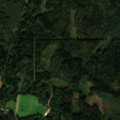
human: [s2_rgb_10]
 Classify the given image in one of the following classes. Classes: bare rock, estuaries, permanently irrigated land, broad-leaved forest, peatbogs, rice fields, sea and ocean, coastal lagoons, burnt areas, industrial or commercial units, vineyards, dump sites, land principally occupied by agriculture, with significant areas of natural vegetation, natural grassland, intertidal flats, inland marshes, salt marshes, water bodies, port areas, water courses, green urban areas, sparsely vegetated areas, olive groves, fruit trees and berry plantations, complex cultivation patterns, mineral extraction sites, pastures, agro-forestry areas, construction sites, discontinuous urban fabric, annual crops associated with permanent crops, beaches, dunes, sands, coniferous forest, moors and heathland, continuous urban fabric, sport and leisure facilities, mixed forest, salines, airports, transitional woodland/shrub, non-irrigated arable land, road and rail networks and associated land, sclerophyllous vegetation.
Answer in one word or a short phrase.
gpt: land principally occupied by agriculture, with significant areas of natural vegetation, coniferous forest, mixed forest, transitional woodland/shrub